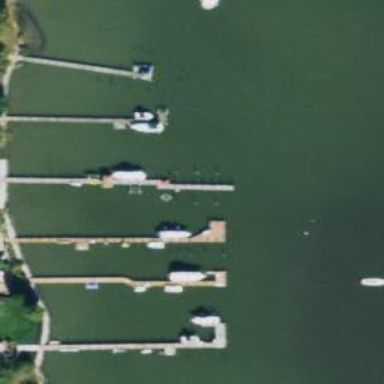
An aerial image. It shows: Man-made pier.